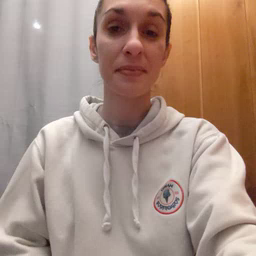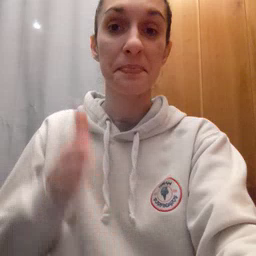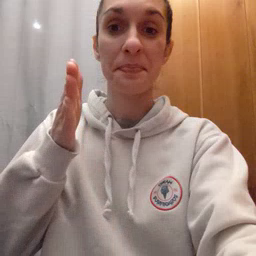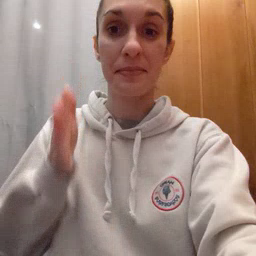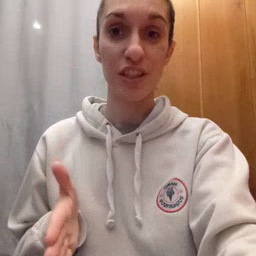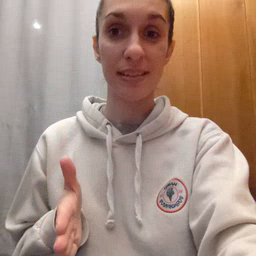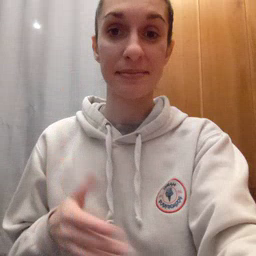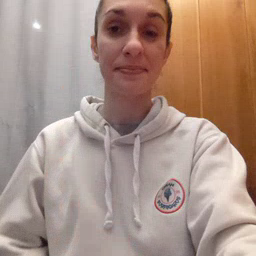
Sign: person